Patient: sex M, age 52
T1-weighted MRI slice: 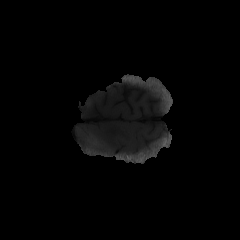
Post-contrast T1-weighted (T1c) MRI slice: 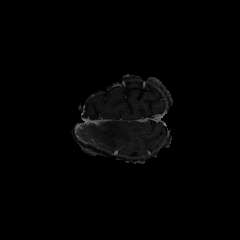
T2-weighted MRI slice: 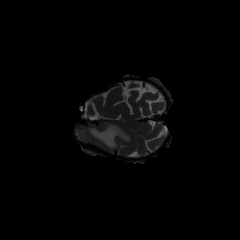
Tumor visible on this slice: yes
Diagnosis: Glioblastoma, IDH-wildtype
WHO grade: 4